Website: slack
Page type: stored-credit-cards
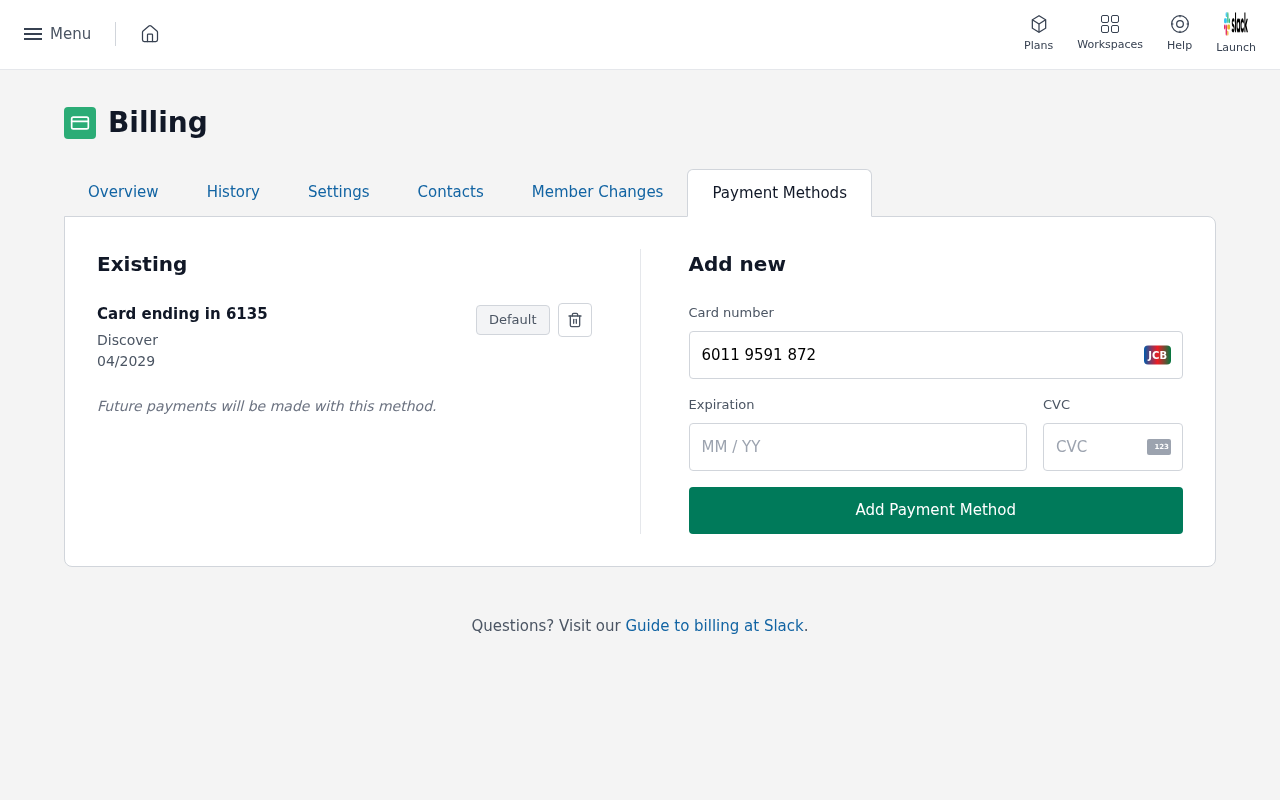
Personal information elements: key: PII_CARD_CVV
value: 031
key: PII_CARD_EXPIRY
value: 04/2029
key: PII_CARD_EXPIRY
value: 04/29
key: PII_CARD_LAST4
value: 6135
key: PII_CARD_NUMBER
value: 6011 9591 8727 6135
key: PII_CARD_TYPE
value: Discover